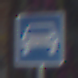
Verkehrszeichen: Kraftfahrstrasse
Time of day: Midday
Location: Roofed (Special)
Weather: Overcast
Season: NotSpecified
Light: Natural